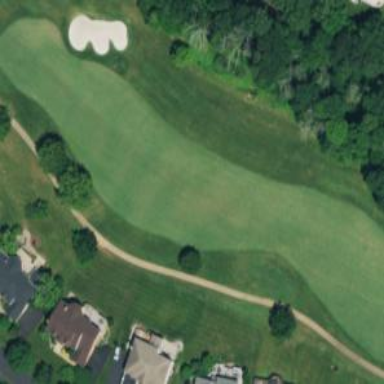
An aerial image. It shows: Golf hole.